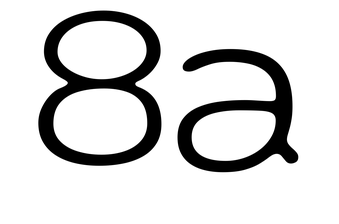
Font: Gluten_ExtraLight